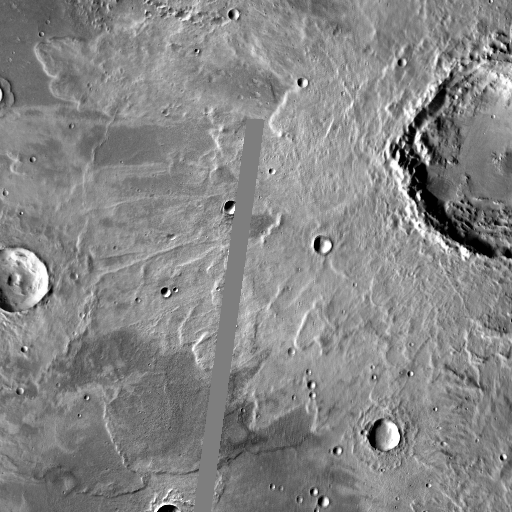
Crater classes present: Background, Other, Layered, Secondary